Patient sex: F
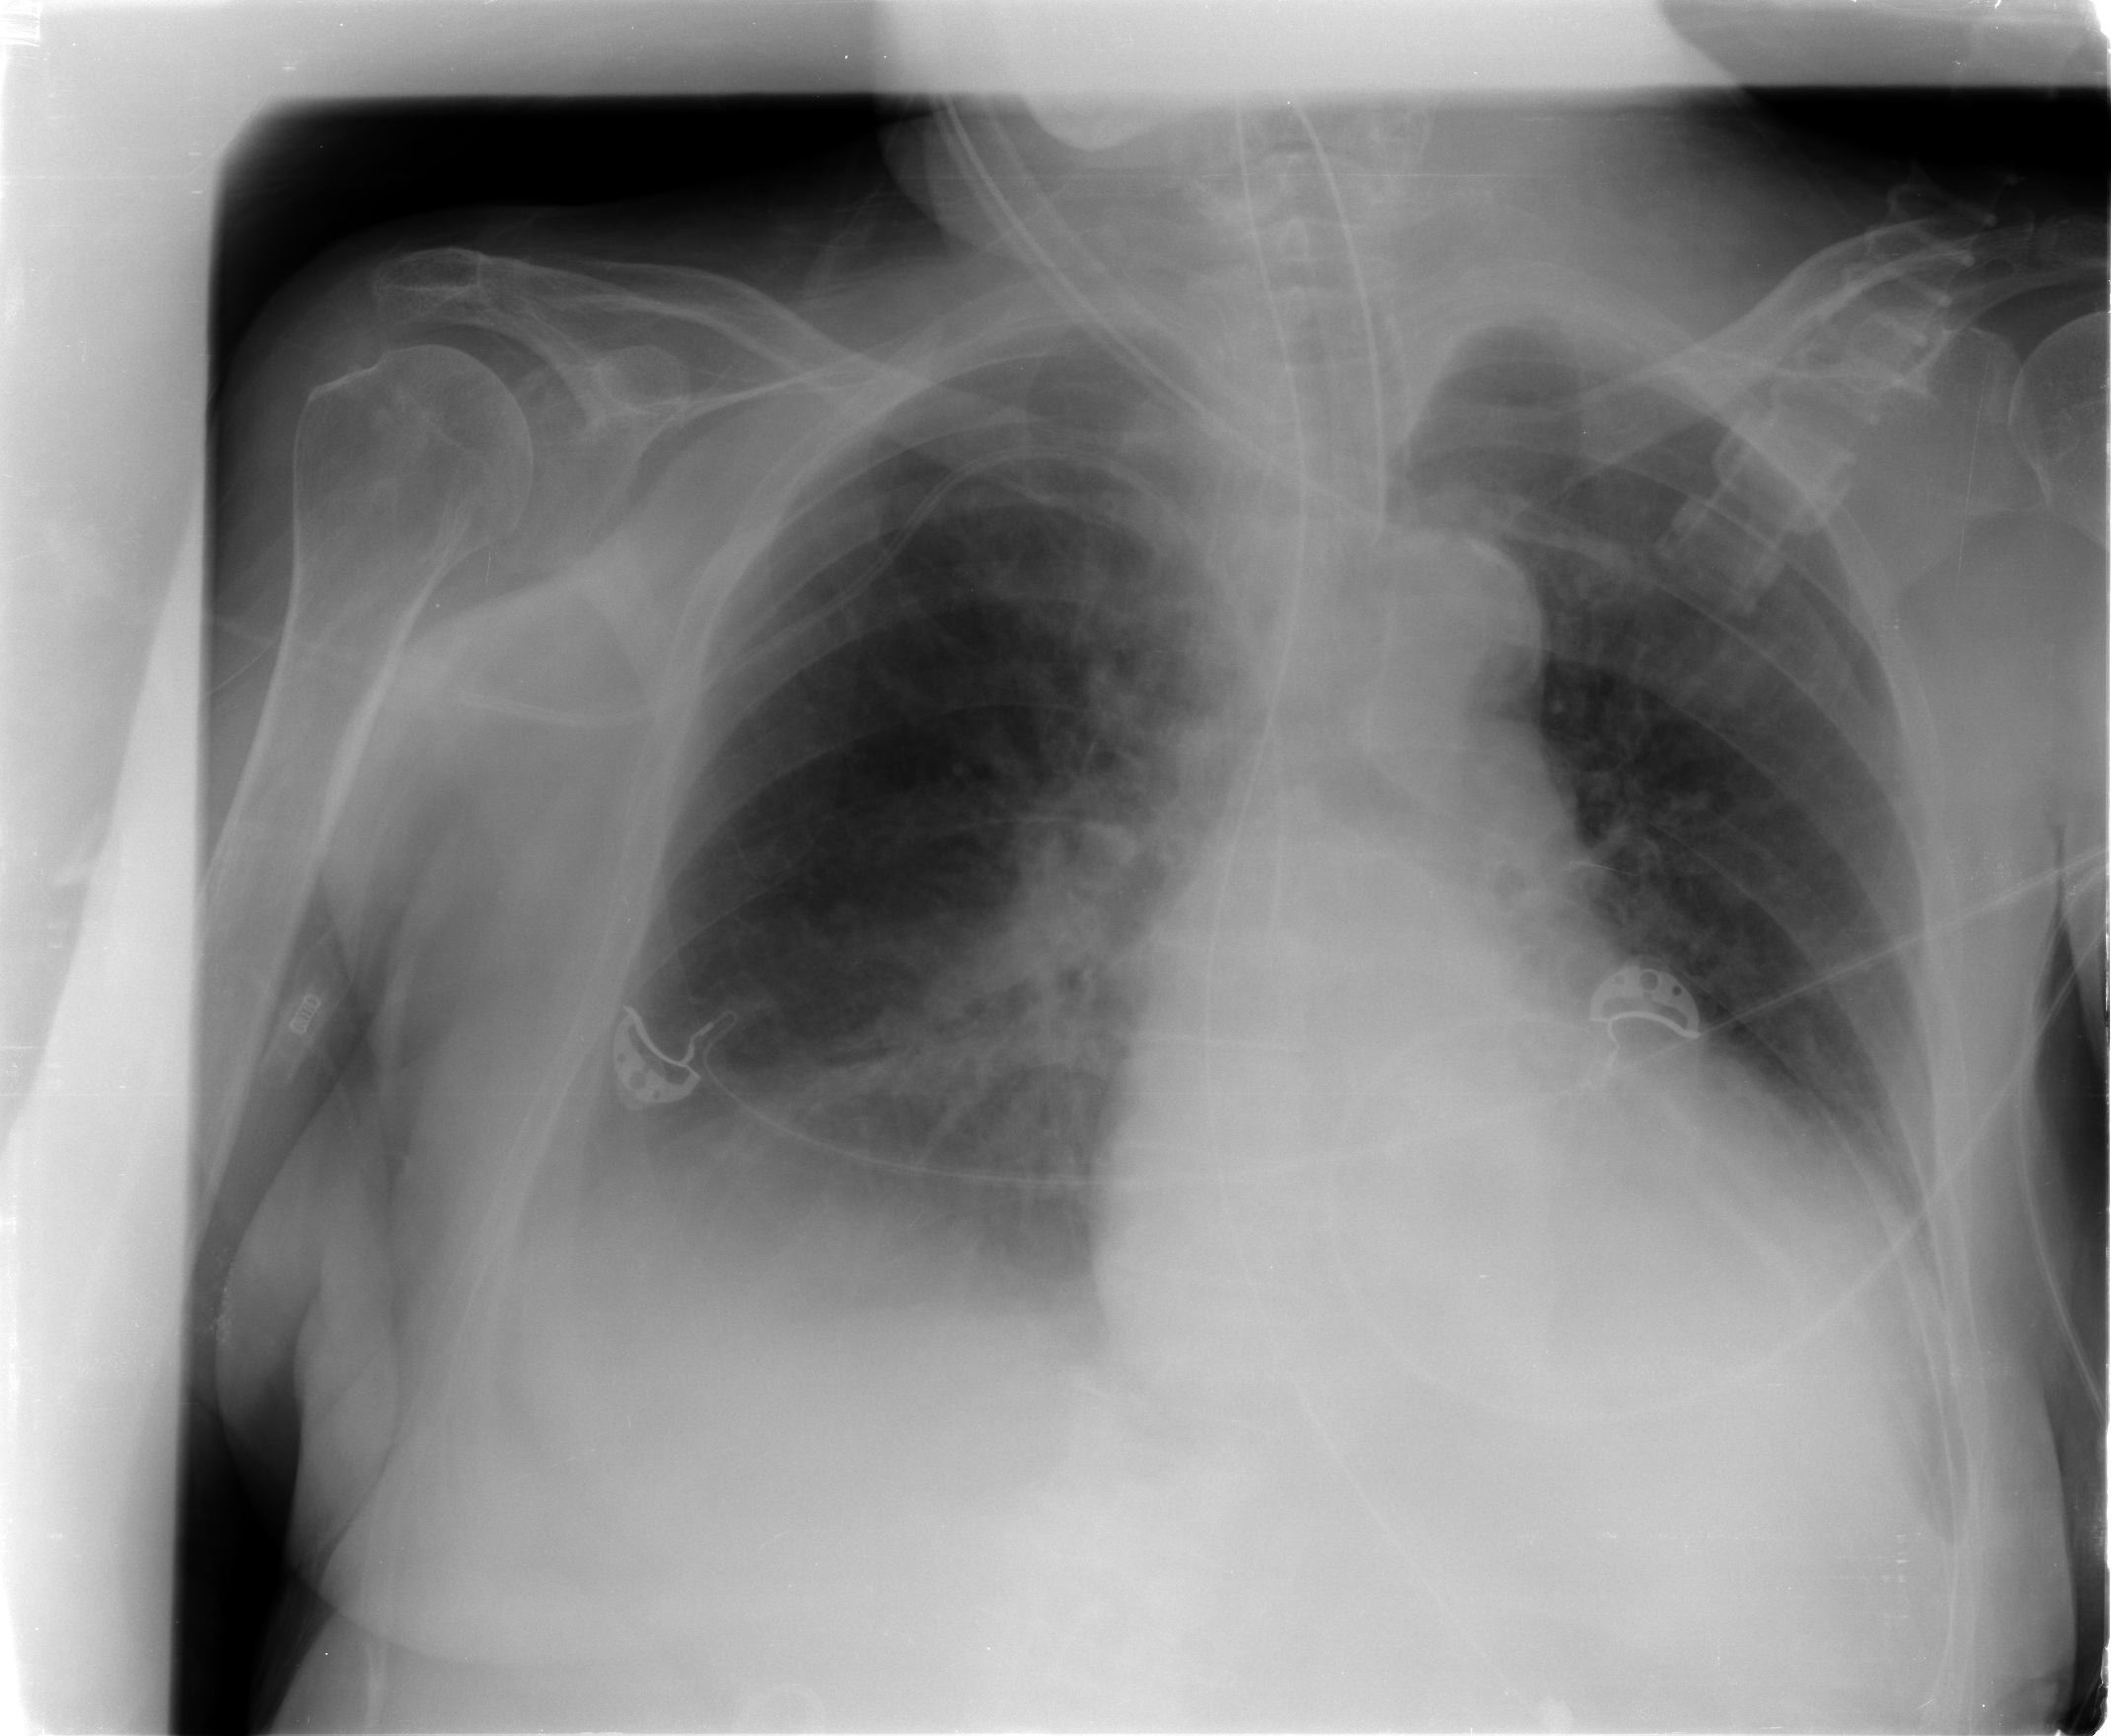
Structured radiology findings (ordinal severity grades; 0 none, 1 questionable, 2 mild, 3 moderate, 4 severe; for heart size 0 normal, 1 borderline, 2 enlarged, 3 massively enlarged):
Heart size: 2
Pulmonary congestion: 2
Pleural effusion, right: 3
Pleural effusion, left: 2
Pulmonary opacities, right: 1
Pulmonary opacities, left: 1
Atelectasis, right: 2
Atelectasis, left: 2